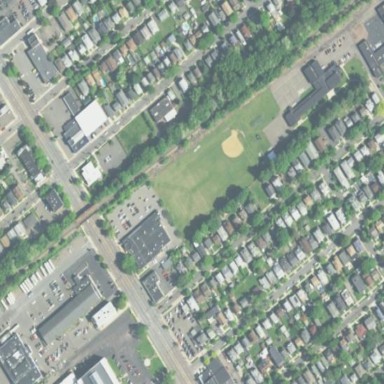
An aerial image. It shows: Baseball pitch for leisure land activities.